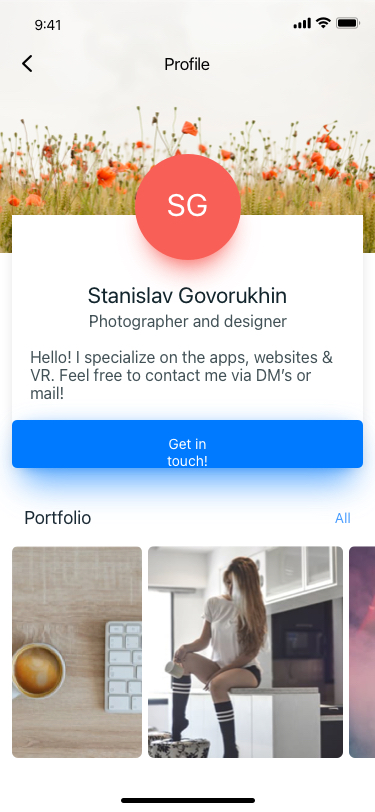
Text in this UI design:
Portfolio
All
Hello! I specialize on the apps, websites & VR. Feel free to contact me via DM’s or mail!
Photographer and designer
Stanislav Govorukhin
Get in touch!
SG
Profile